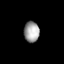
Tissue: lung
Cell type: Smooth muscle cells
Senescence score: 0.5522
Nuclear area (px): 311
Mean DAPI intensity: 159.981